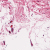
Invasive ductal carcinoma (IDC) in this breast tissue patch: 0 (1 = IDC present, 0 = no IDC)